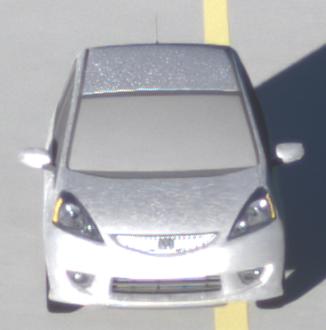
Make: Honda
Model: Jazz 1.2
Detailed model: Jazz (III) (11/08 - 04/11)
Model produced from: 2008/11
Model produced until: 2010/10
Doors: 5
Color: white
Road condition: dry road
Daytime: sunrise or sunset
Contrast: high contrast